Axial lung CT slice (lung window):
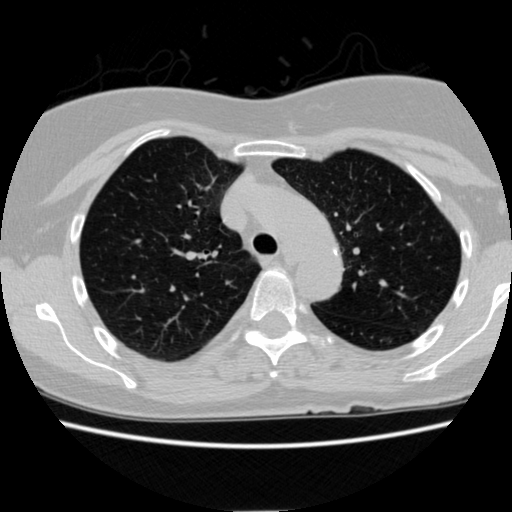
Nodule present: no